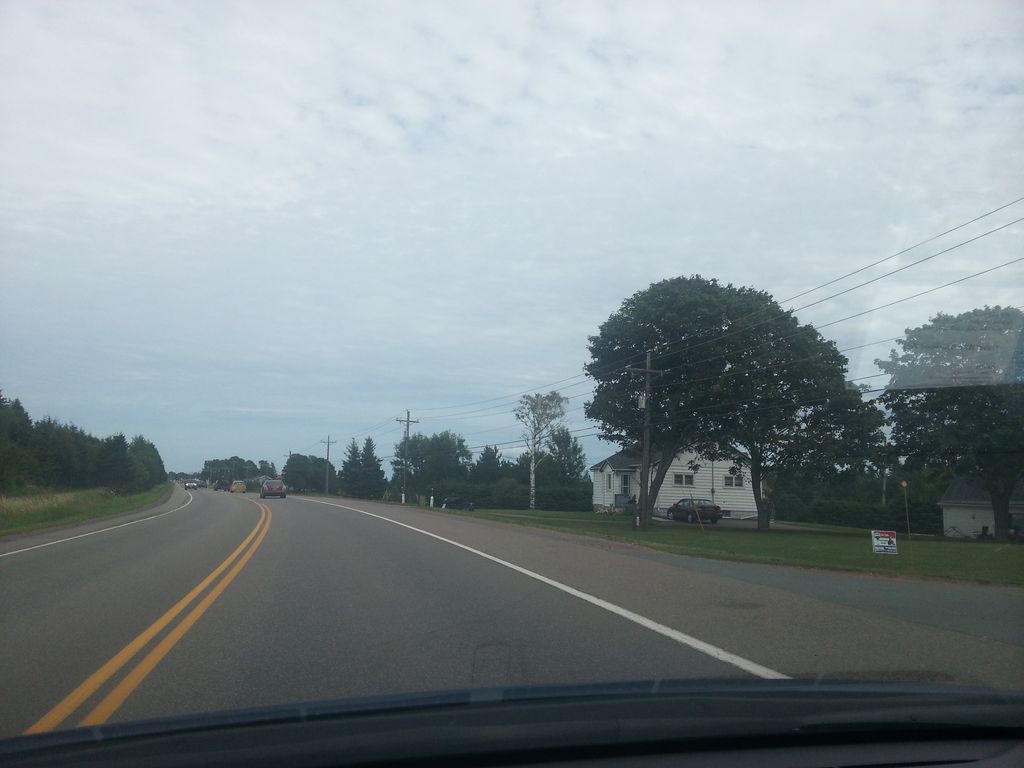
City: charlottetown